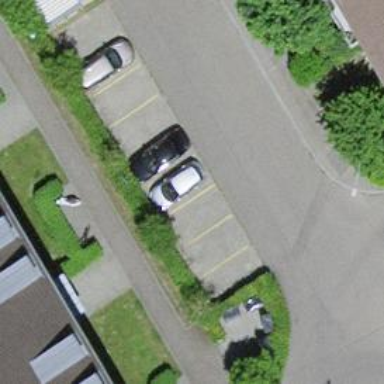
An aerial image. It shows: Street side parking area.